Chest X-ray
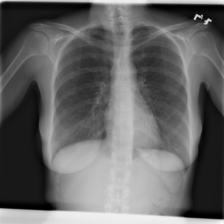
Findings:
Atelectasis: negative
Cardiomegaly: negative
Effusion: negative
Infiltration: negative
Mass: negative
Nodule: negative
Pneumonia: negative
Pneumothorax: negative
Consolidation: negative
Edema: negative
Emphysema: negative
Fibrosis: negative
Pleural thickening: negative
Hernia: negative